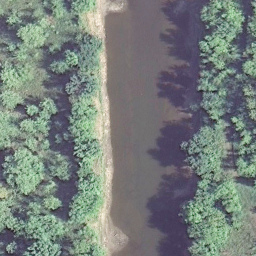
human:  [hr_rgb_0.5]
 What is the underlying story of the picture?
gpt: river